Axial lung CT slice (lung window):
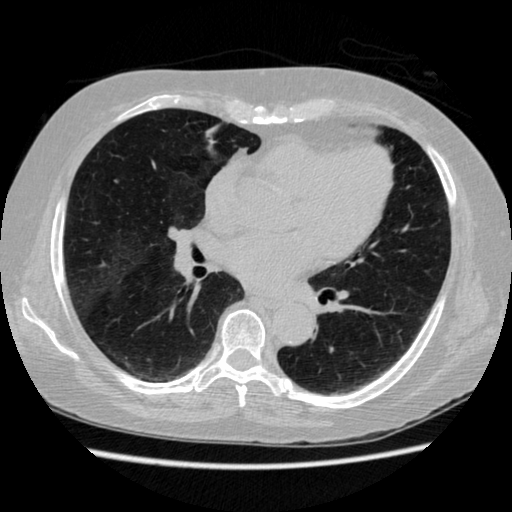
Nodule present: no